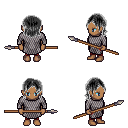
a pixel art fantasy rpg character, female body template, human, dark skin, chain mail, red pants, gray long bangs hairstyle, spear, four views (front, back, left, right), 2x2 character sprite sheet, small pixel art, hard edges, no anti-aliasing